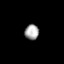
Tissue: prostate
Cell type: Epithelial cells
Senescence score: 0.3235
Nuclear area (px): 211
Mean DAPI intensity: 163.905